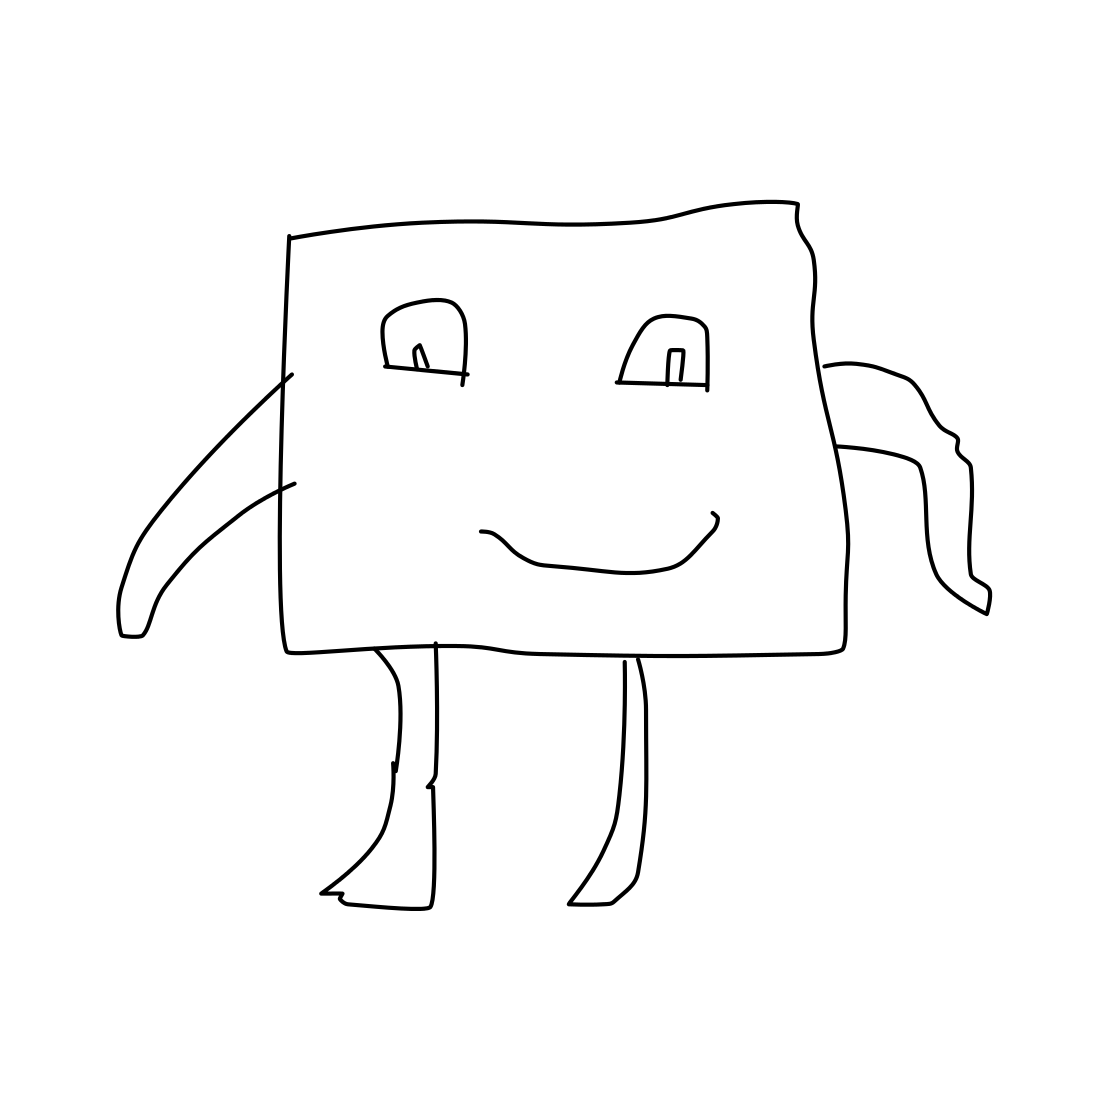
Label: sponge bob